Question: When we click on link '<a href="tel:123">123</a>' the default calling application for our system will call this number.
Obviously we can add this link to a Razor view and then click it. But what if I want to make this link not only call by default calling application like Skype but also redirect to the other action?
I have done this:
- '<p>@Html.ActionLink("Call Cell Phone", "Call", new { id = Model.Id, number = Model.CellNumber }, new { @class = "btn btn-default" })</p>''Call'

- 'System.Diagnostics.Process'
---
'''
public string formatPhoneNumber(string number) {
Regex rgx = new Regex("[^0-9]");
return rgx.Replace(number, "");
}
public ActionResult Call(int id, string number) {
System.Diagnostics.Process proc = new System.Diagnostics.Process();
string formattedNumber = "tel:+48" + formatPhoneNumber(number);
System.Diagnostics.Debug.WriteLine("NUMBER " + formattedNumber);
proc.StartInfo.FileName = formattedNumber;
proc.Start();
Person person = db.Persons.Find(id);
return RedirectToAction("Edit", new Person { Id = id });
}
'''
Skype tries to call someone on my computer. My problem is that it works in debug mode, but when I publish it to Windows Azure then I think 'proc.Start();' will be invoked on the server not client side and this will stop working.
So how to click 'tel:<PHONE>' link on clients side from controller?
EDIT: I do not ask about Skype or any other caller/dialer program. I ask about programatically clicking 'tel:...' link.
I will have full control of every user's devices because every device will be mine(used by employee) so I can install any program on client side. If it helps in any way.
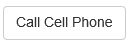
Answer: Create a javascript file with the following code
'''
$(document).ready(function()
{
window.location.replace("tel:123-456-789");
}
'''
You're gonna want two views.
1) The view you currently have with the button saying "Call Cell"
2) A view that includes the javascript file.
The button in View 1 should be an action link to the action in your controller.
Within the action, you need to add the code that you want to do prior to calling the cell phone.
At the end of the Action, return the view that's including the javascript file and the link should be called, intiating the phone call.